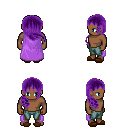
a pixel art fantasy rpg character, male body template, human, dark skin, lavender cape, teal pants, purple right-swept hairstyle, brown slippers, four views (front, back, left, right), 2x2 character sprite sheet, small pixel art, hard edges, no anti-aliasing